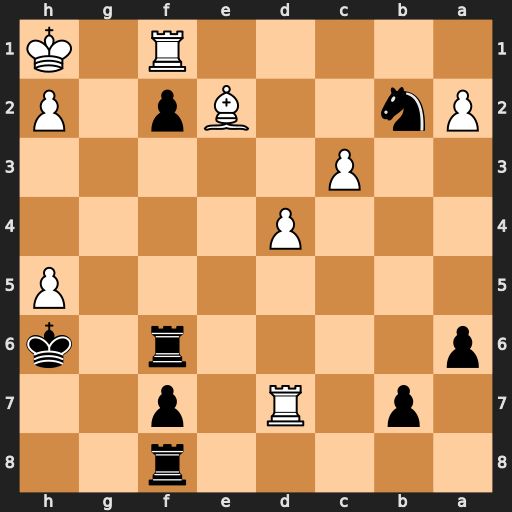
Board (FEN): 5r2/1p1R1p2/p4r1k/7P/3P4/2P5/Pn2Bp1P/5R1K
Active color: b
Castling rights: -
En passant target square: -
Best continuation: Re8 Rd6 Rxd6